高一 · 立体几何学
如图, 在四棱雉 $P-A B C D$ 中, 底面 $A B C D$ 为平行四边形, 平面 $P A D \perp$ 平面 $A B C D$, $P A=P D, E, F$ 分别为 $A D, P B$ 的中点.

(1) 求证: $P E \perp B C$;

(2) 求证: $E F / /$ 平面 $P C D$.

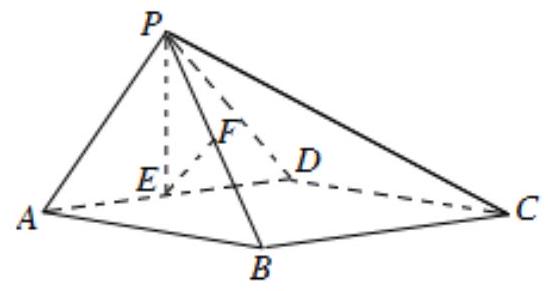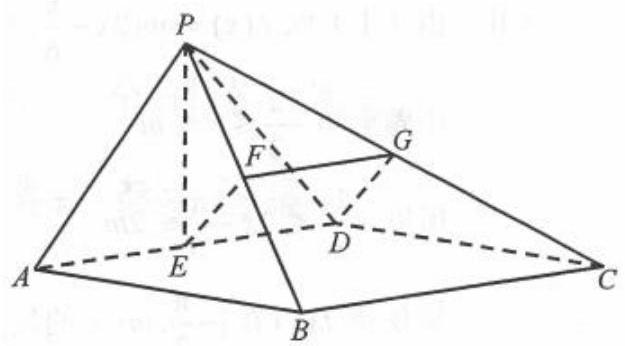
答案: ) 详见解析;（2）详见解析.
解析: 【分析】

(1)先证明 $\mathrm{PE} \perp$ 平面 $\mathrm{ABCD}, \mathrm{PE} \perp \mathrm{BC}$ 即得证.(2) 取 $P C$ 中点 $G$, 连接 $F G, G D$. 证明 $E F \| G D ，$ 再证明 $E F / /$ 平面 PCD.

【详解】

(1) $\because P A=P D$, 且 $E$ 为 $A D$ 的中点, $\therefore P E \perp A D$.

$\because$ 平面 $P A D \perp$ 平面 $A B C D$, 平面 $P A D \cap$ 平面 $A B C D=A D$,

$\therefore P E \perp$ 平面 $A B C D$.

$\because B C \subset$ 面 $A B C D, \therefore P E \perp B C$.

(2) 如图, 取 $P C$ 中点 $G$, 连接 $F G, G D$.

$\because F, G$ 分别为 $P B$ 和 $P C$ 的中点, $\therefore F G \| B C$, 且 $F G=\frac{1}{2} B C$.

$\because$ 四边形 $A B C D$ 为平行四边形, 且 $E$ 为 $A D$ 的中点,
$\therefore E D \| B C, D E=\frac{1}{2} B C$,

$\therefore E D \| F G$, 且 $E D=F G, \therefore$ 四边形 $E F G D$ 为平行四边形,

$\therefore E F \| G D$.

又 $E F \not \subset$ 平面 $P C D, G D \subset$ 平面 $P C D ，$

$\therefore E F \|$ 平面 $P C D$.

【点睛】

本题主要考查空间位置关系的证明, 意在考查学生对这些知识的掌握水平和空间想象分析推理能力.